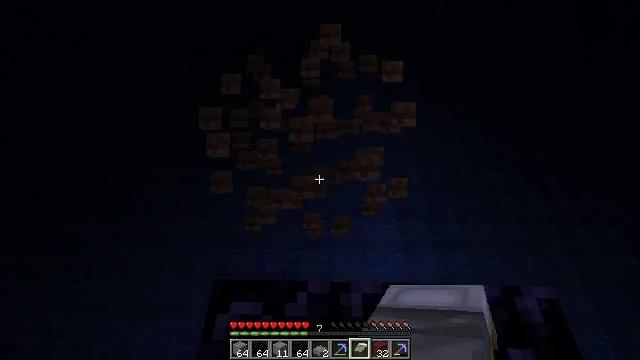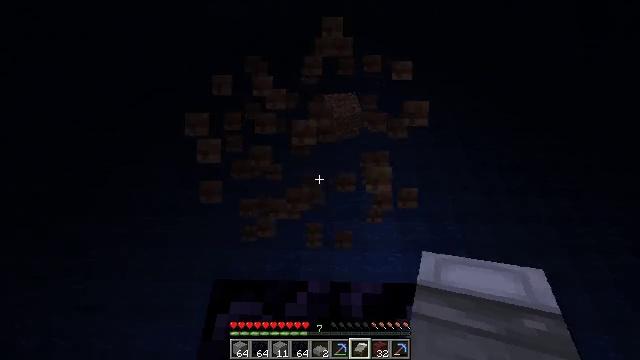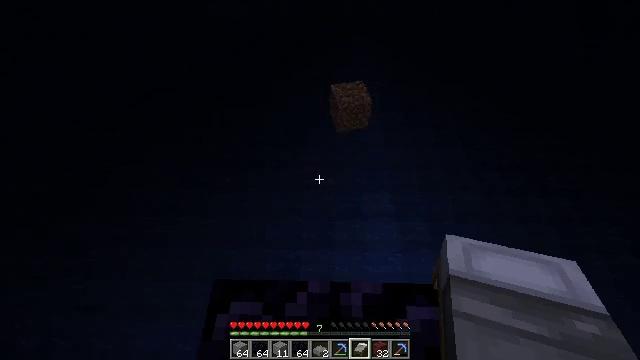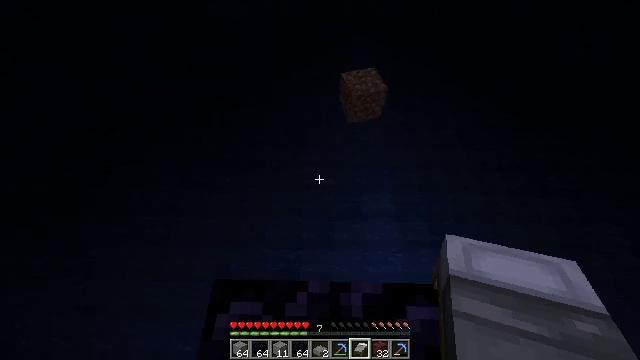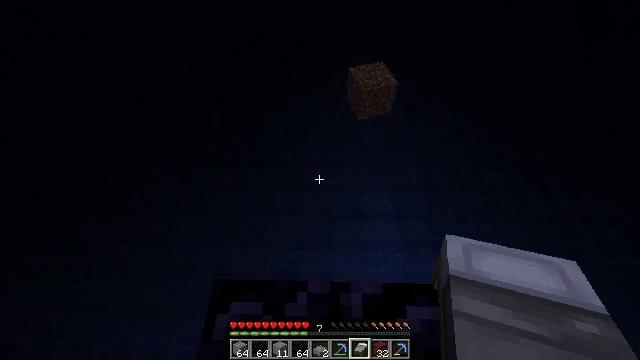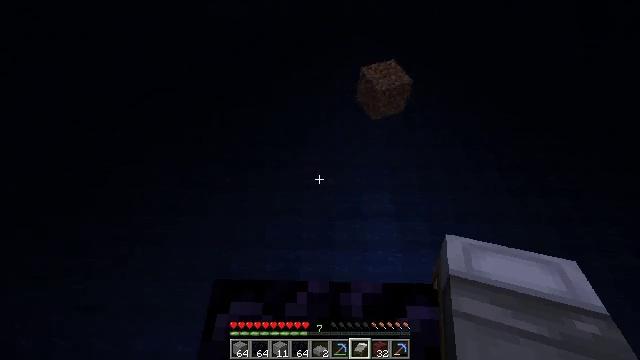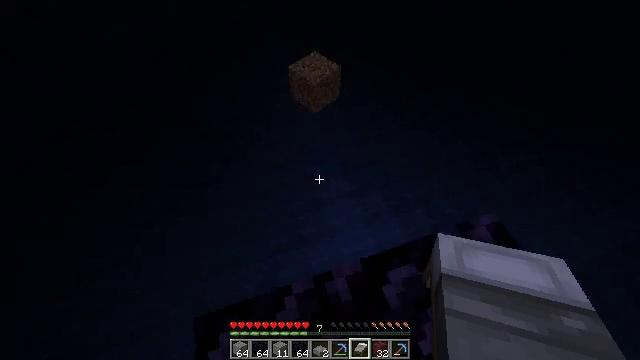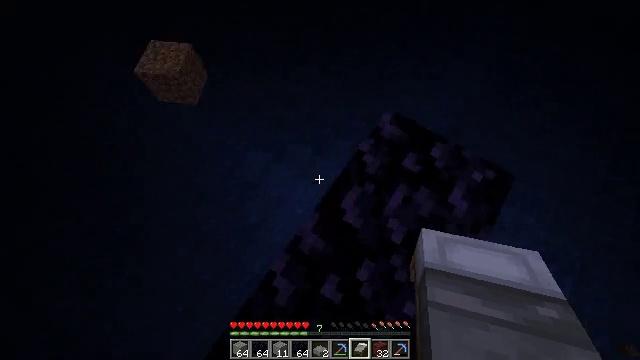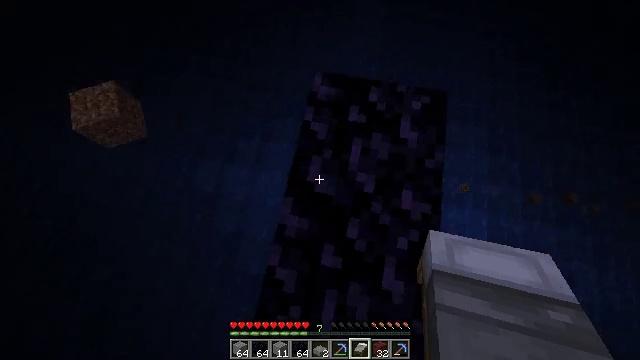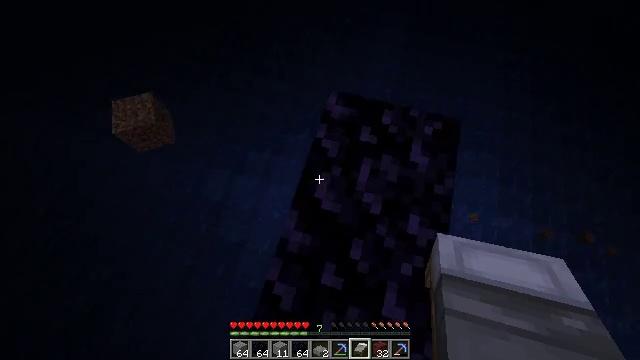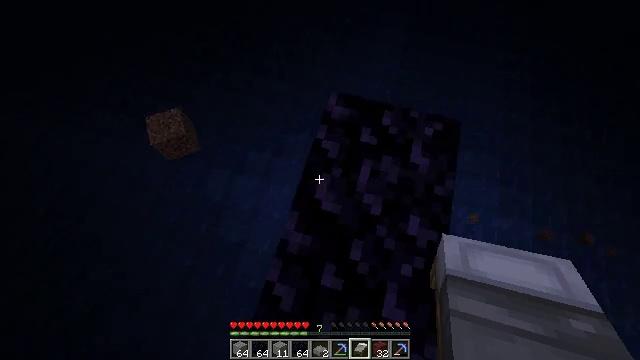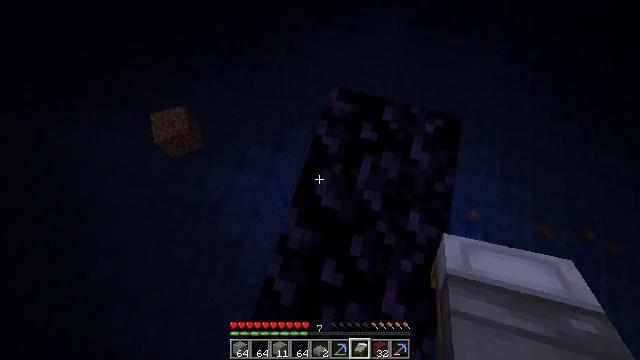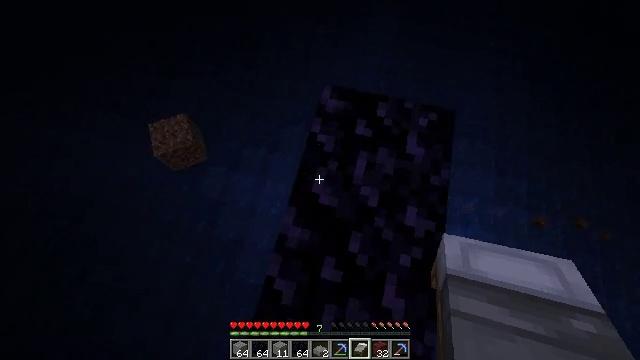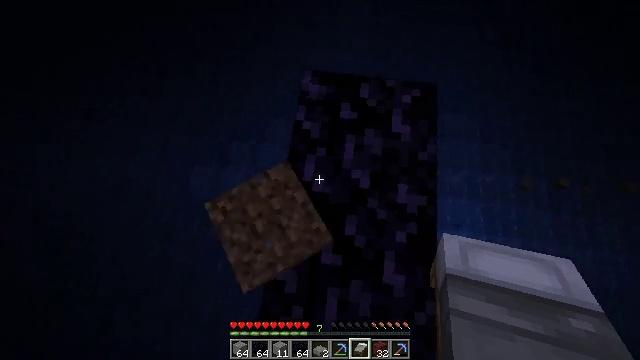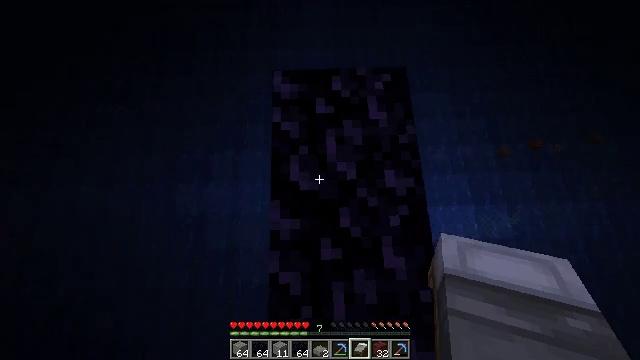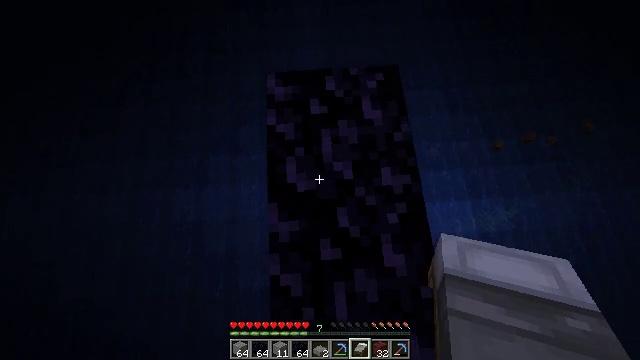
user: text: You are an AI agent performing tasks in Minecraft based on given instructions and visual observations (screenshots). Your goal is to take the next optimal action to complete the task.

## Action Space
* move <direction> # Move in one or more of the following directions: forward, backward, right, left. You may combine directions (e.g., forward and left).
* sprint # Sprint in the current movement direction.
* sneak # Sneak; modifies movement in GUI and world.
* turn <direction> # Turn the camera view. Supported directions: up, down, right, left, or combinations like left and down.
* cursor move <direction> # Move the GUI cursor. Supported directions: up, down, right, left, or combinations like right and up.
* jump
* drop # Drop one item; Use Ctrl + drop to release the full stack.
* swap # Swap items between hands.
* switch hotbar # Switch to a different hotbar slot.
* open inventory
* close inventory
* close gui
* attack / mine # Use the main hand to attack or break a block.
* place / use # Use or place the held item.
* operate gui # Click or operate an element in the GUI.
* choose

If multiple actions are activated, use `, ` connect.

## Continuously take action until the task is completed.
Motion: motion action
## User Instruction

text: Harvest obsidian for portal building.
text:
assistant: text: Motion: attack / mine
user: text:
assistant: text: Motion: attack / mine
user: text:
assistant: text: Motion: attack / mine
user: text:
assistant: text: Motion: attack / mine
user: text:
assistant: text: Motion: attack / mine
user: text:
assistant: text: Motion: turn right
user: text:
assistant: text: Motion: turn right and down
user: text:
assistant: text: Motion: turn right and down
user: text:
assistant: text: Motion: turn left and up
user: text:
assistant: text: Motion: no_op
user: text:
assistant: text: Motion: no_op
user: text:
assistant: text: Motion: turn right
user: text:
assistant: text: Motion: turn right and down
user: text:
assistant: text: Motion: turn right
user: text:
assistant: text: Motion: turn right
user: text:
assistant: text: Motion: no_op
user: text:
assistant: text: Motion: no_op
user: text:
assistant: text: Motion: no_op
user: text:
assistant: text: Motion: no_op
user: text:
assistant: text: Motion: no_op
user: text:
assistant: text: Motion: no_op
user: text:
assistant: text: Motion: no_op
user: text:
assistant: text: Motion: no_op
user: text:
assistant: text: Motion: no_op
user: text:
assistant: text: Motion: no_op
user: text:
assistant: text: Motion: no_op
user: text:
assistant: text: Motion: no_op
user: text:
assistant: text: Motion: no_op
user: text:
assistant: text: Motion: no_op
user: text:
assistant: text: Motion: no_op